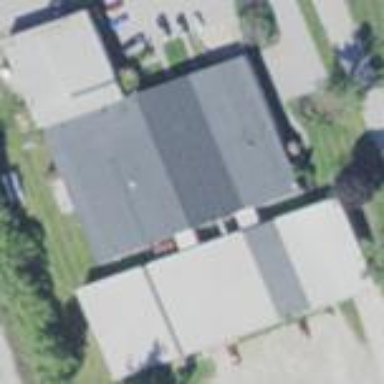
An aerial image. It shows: Commercial building.